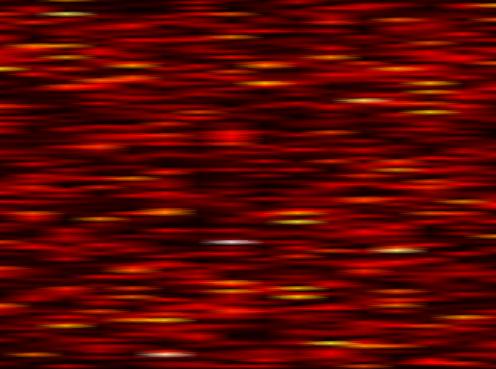
Label: WOLA